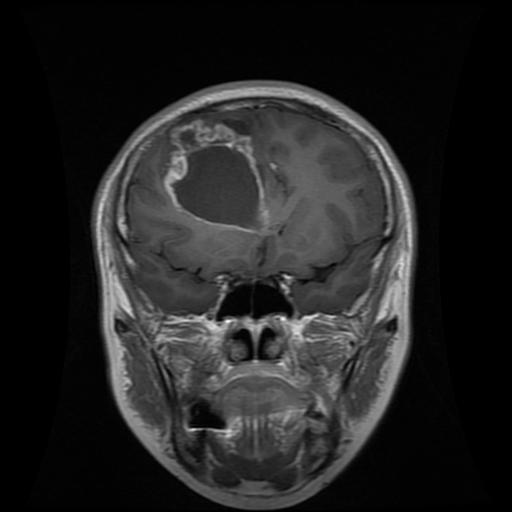
Label: glioma